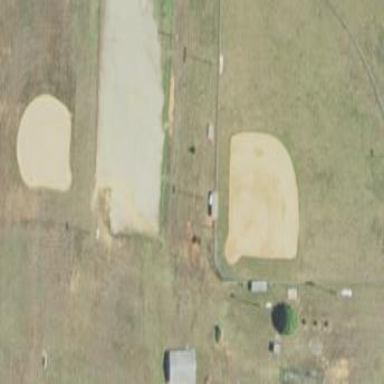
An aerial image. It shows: Baseball pitch for leisure and sports activities.